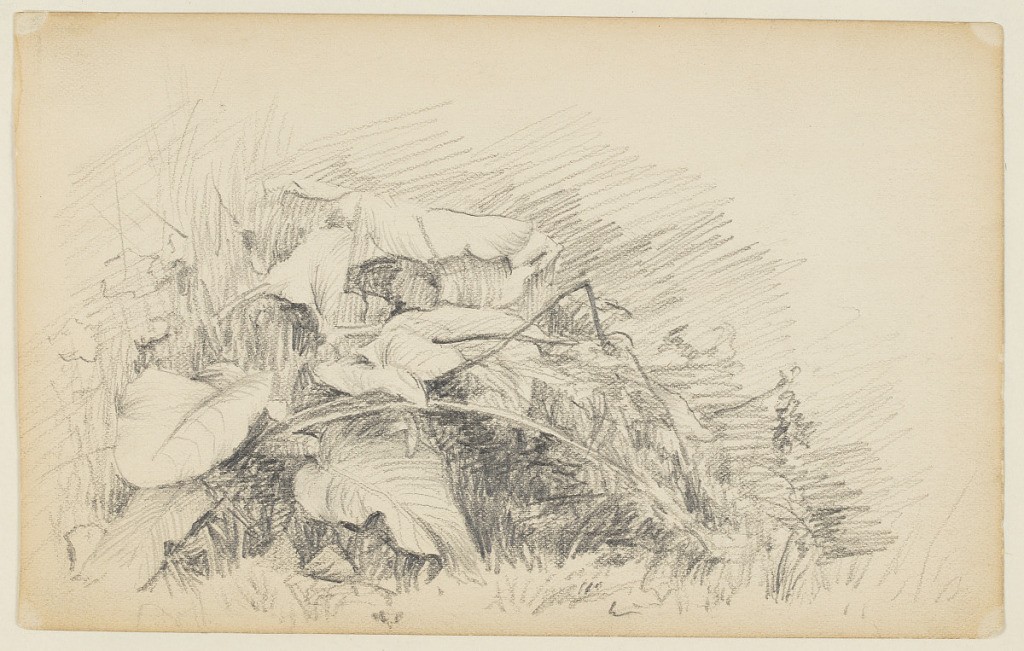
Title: Study of Grass and Plants
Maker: Walter Clark, American, 1848–1917
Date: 1884
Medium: Graphite on paper
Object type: Album page
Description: A low plant with big leaves at the edge of water.